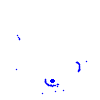
Particle: kaon